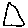
Label: triangle